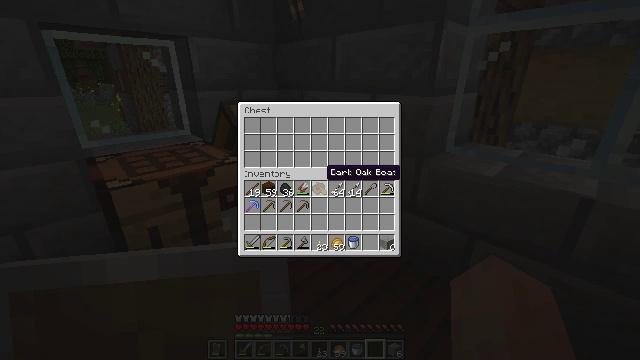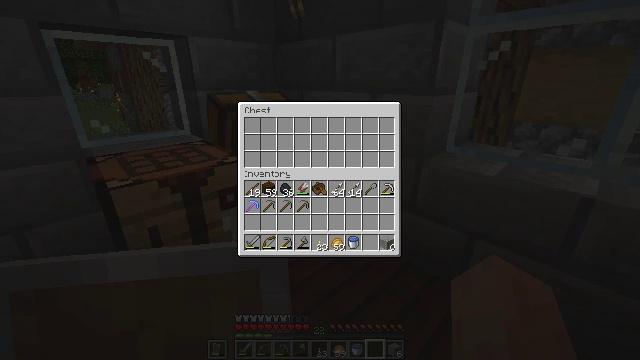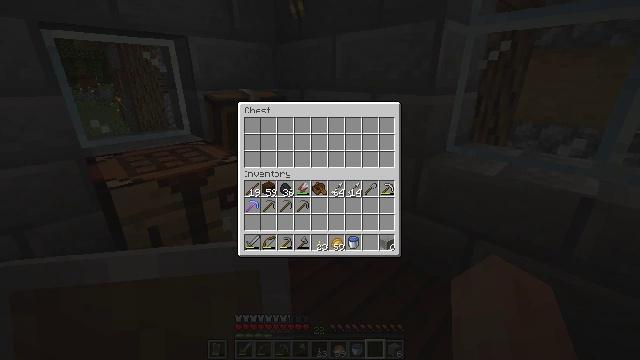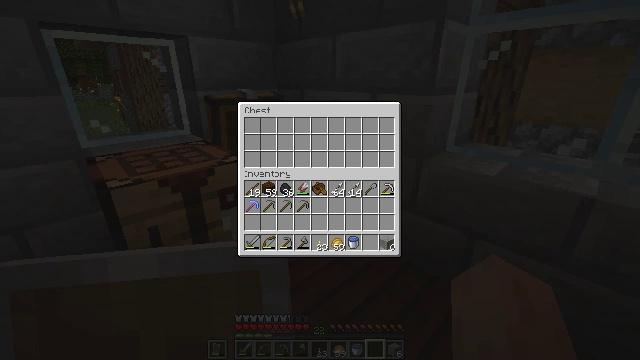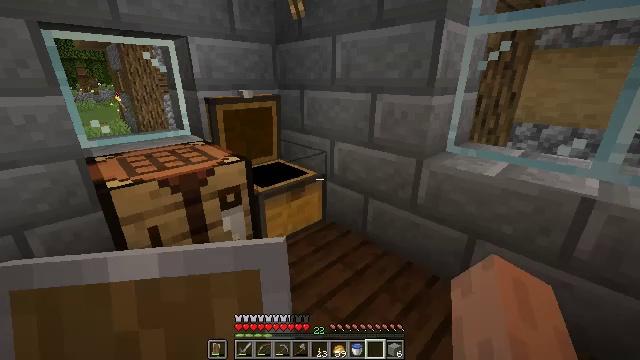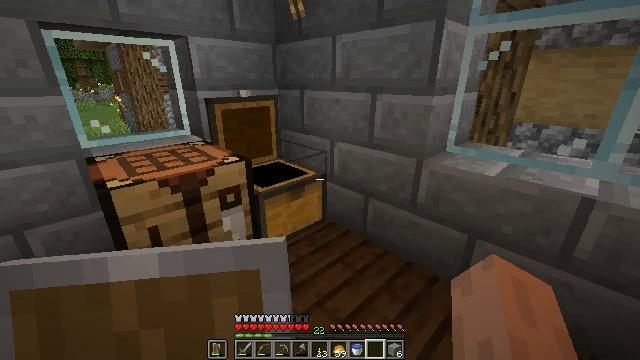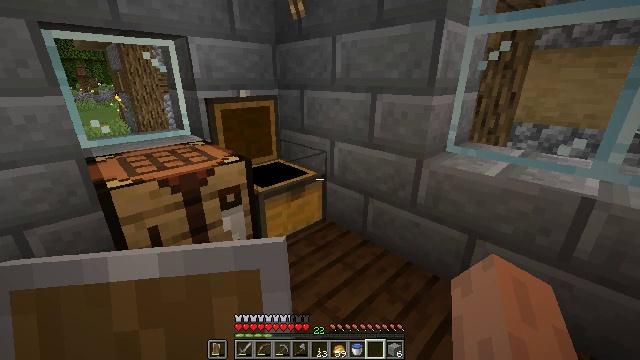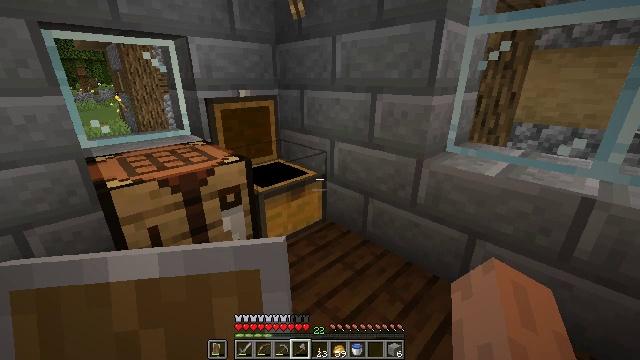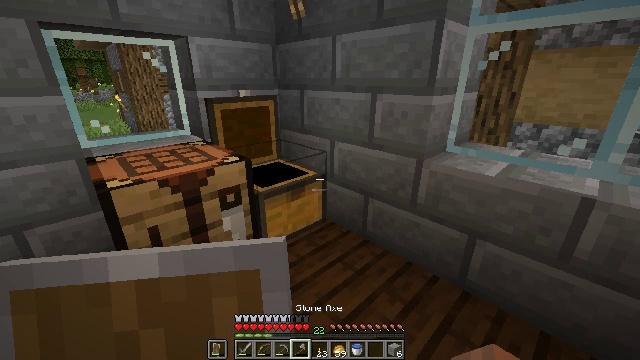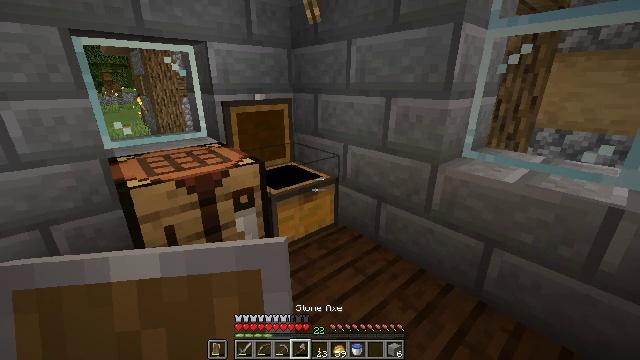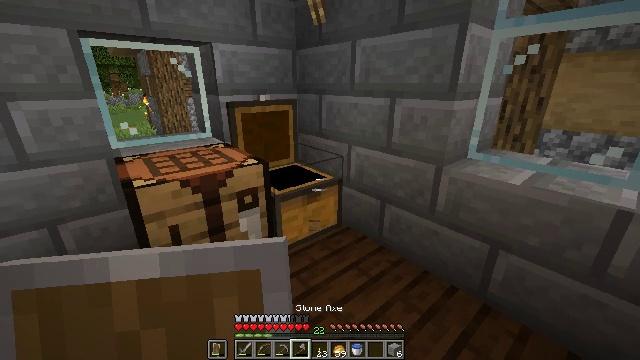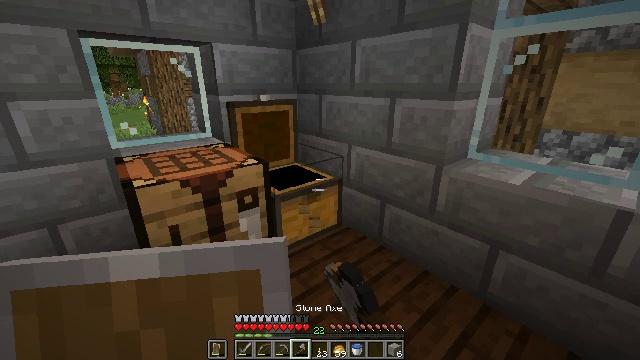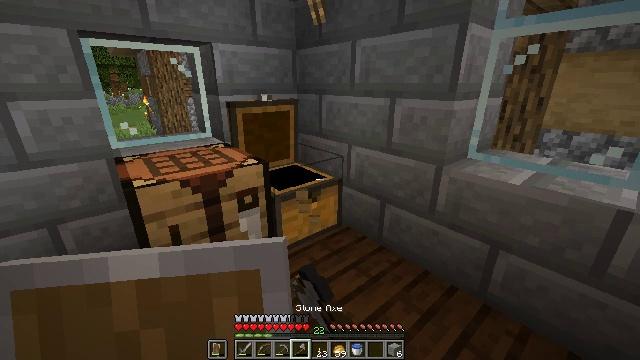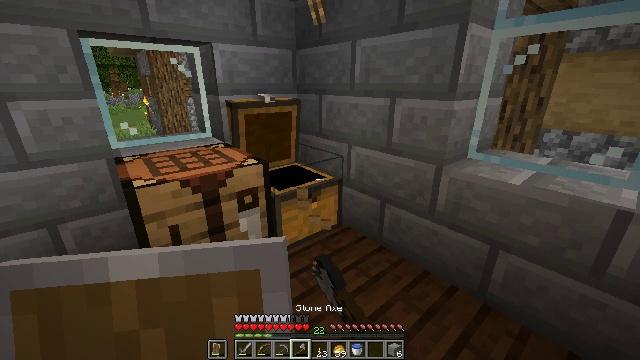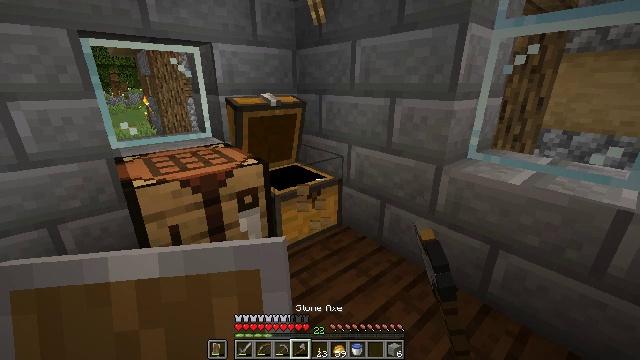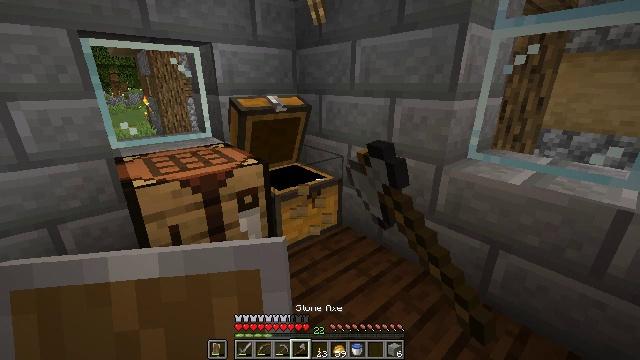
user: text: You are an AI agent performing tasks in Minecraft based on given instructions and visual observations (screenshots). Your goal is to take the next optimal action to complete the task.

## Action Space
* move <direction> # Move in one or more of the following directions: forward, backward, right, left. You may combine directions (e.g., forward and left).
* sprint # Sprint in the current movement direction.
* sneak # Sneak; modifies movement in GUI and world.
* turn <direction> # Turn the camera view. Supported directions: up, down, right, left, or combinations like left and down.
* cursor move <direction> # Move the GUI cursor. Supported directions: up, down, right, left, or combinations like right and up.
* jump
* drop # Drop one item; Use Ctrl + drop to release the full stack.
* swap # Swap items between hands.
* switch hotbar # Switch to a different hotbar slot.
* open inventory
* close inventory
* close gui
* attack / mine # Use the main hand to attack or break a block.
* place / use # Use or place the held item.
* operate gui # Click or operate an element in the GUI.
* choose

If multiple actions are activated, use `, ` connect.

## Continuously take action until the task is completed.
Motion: motion action
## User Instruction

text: Attack the chest to pick it up.
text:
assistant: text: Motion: turn right
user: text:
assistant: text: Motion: no_op
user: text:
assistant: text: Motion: no_op
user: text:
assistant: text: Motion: no_op
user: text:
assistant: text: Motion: no_op
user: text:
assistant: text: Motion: no_op
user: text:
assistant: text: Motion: switch to hotbar 4
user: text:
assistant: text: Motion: switch to hotbar 4
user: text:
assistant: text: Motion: turn left
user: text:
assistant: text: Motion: attack / mine
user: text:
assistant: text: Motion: attack / mine
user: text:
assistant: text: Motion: attack / mine
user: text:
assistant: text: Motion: attack / mine
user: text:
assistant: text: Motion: attack / mine
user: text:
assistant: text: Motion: attack / mine
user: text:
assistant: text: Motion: attack / mine
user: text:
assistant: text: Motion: attack / mine
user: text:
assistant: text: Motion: attack / mine
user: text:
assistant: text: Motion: attack / mine
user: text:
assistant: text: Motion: attack / mine
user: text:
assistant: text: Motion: attack / mine
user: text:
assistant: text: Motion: attack / mine
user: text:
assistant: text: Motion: attack / mine
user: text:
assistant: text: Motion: attack / mine
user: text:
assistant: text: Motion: attack / mine
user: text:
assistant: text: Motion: move forward, attack / mine
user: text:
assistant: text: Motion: move forward, attack / mine
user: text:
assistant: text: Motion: move forward, attack / mine
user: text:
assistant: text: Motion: move forward and move right, turn left and down, attack / mine
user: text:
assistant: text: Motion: move forward and move right, turn left and down, attack / mine